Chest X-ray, PA view. Patient: 72 years old, sex M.
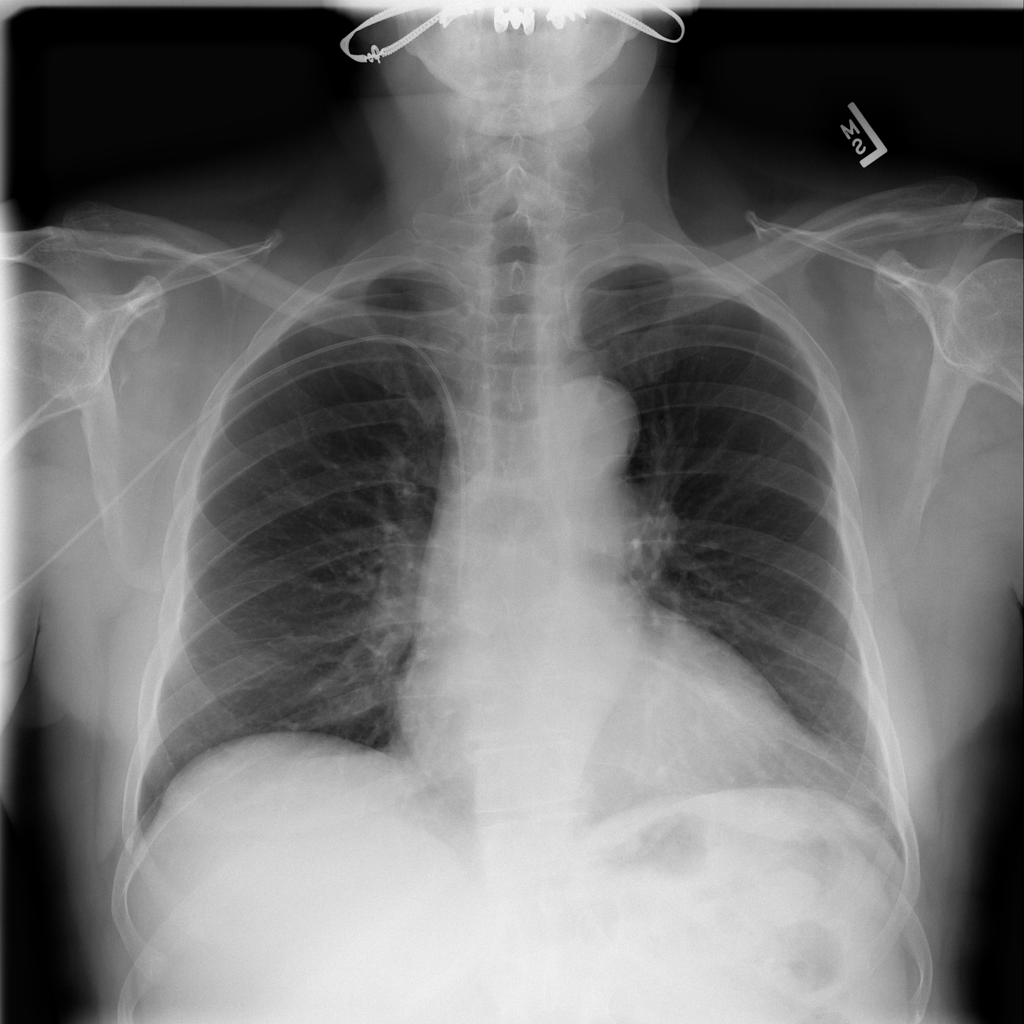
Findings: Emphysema